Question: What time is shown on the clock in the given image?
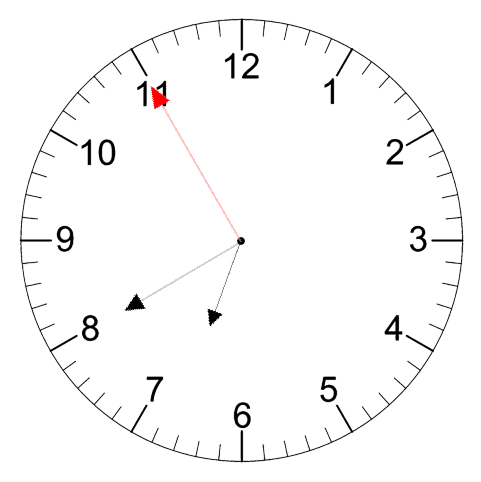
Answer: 06:39:55